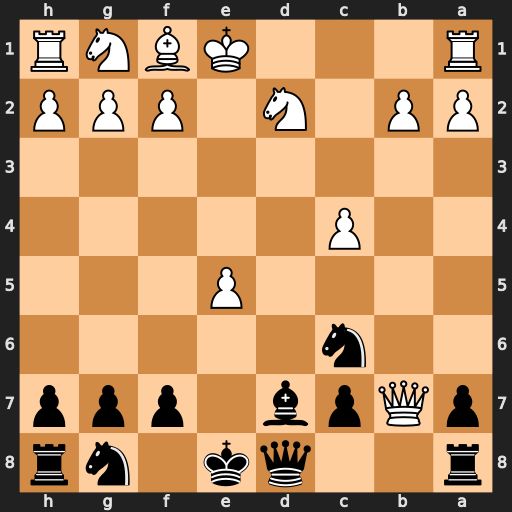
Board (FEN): r2qk1nr/pQpb1ppp/2n5/4P3/2P5/8/PP1N1PPP/R3KBNR
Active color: b
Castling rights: KQkq
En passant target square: -
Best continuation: Rb8 Qa6 Nb4